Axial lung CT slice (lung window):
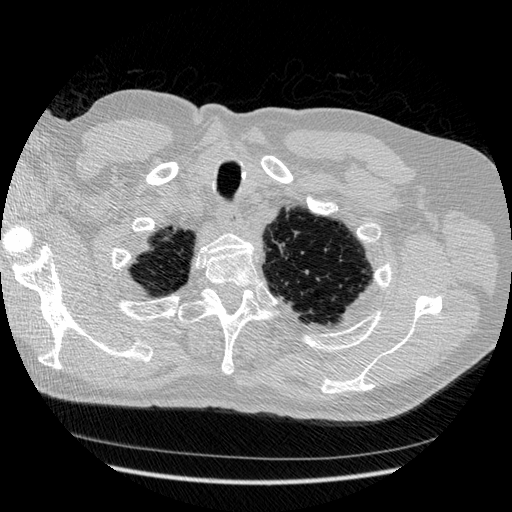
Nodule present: no